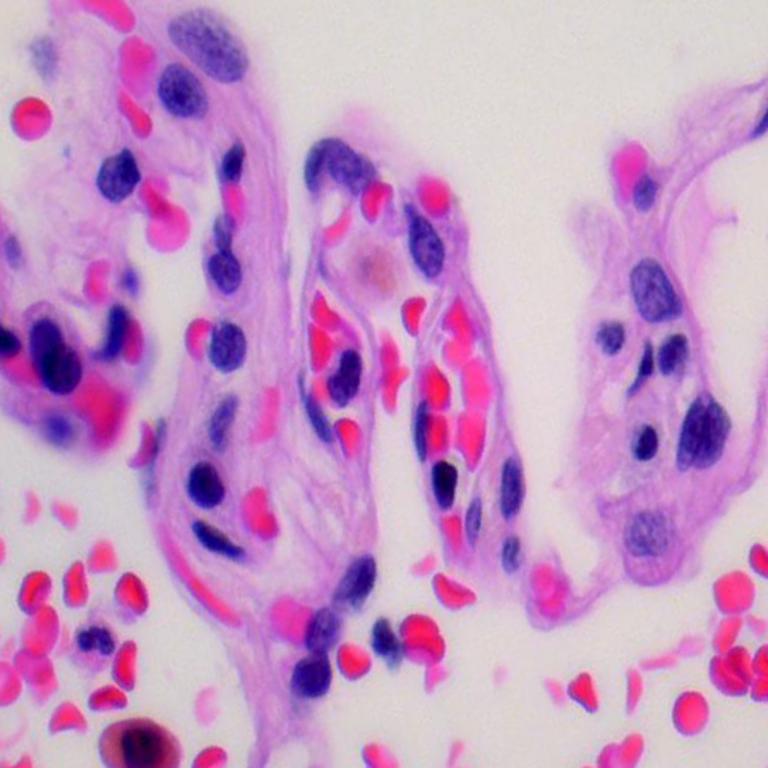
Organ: lung
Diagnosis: benign